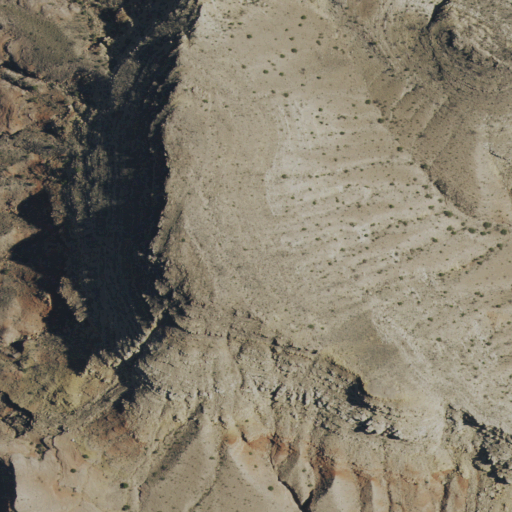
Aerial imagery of mountain in New Mexico named Sierra de la Cruz containing only shrub